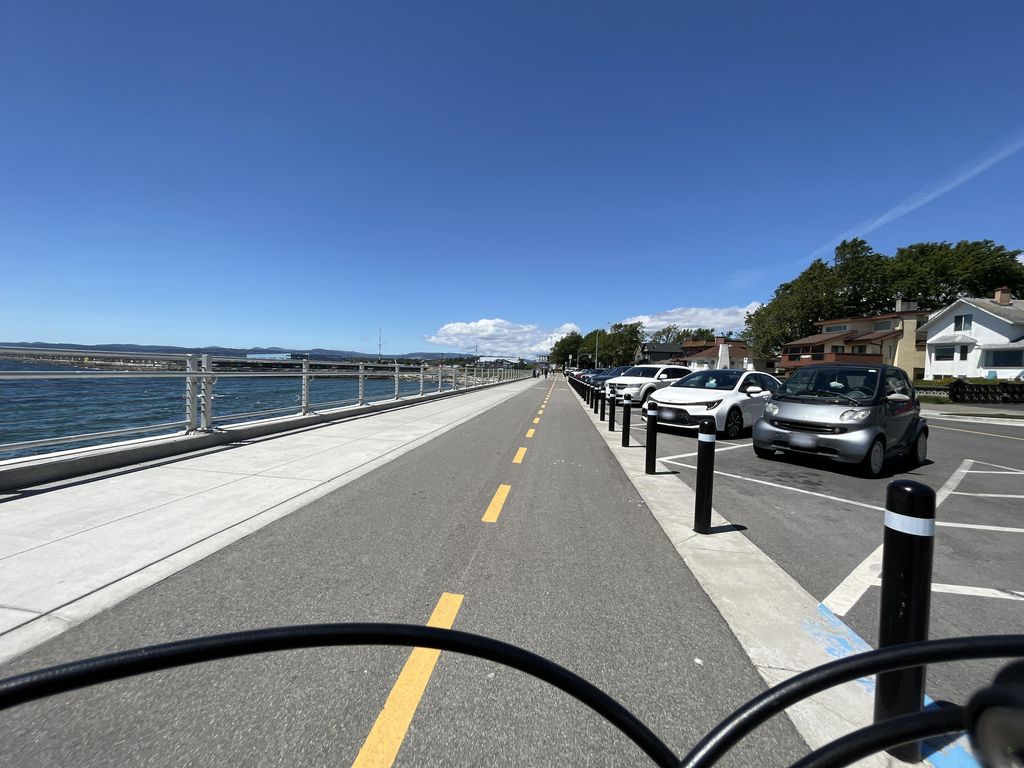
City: victoria